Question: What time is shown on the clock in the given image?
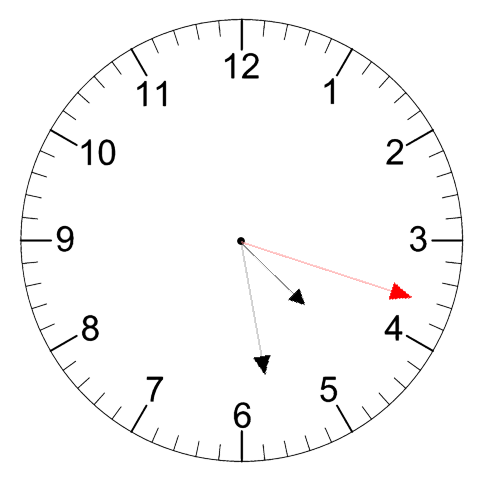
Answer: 04:28:18